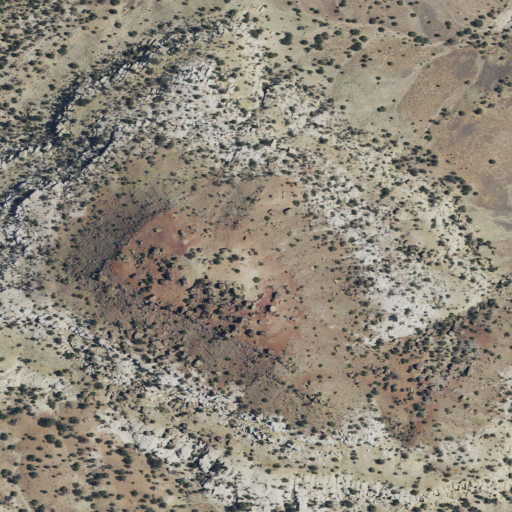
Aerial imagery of mountain in Utah named Pinnacle Mesa containing shrub and evergreen forest